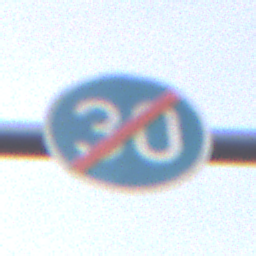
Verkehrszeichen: EndeMindestgeschwindigkeit
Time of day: MorningAfternoon
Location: Outdoor (Urban)
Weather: PartlyCloudy
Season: NotSpecified
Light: Natural